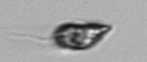
Label: Euglena